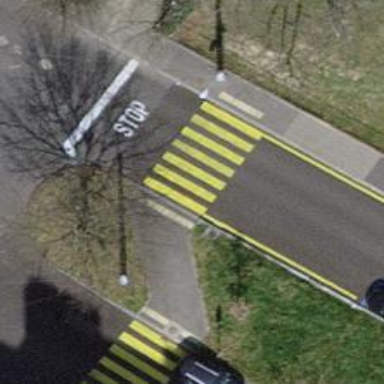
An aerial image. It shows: Marked zebra crossing on the road.